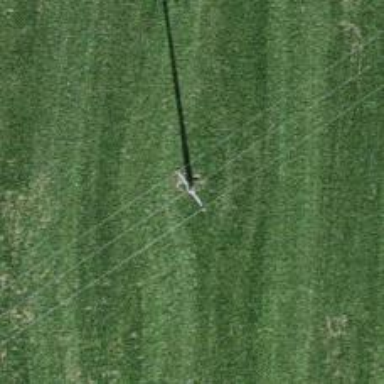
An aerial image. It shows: Power pole.